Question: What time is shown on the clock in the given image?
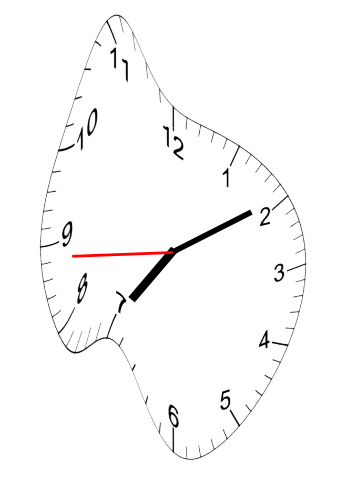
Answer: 07:09:44